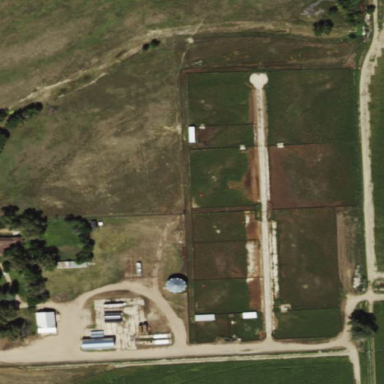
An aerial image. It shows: Farmyard area.